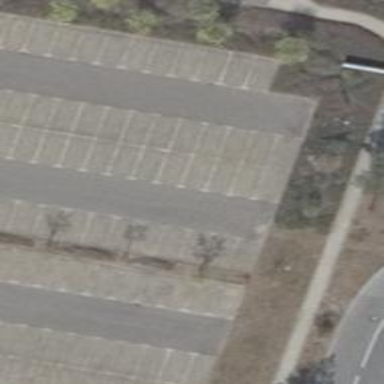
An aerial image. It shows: Road serving as parking aisle.